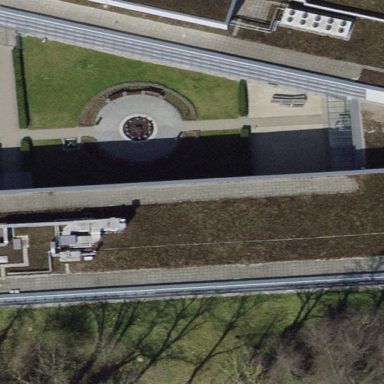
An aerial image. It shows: Office building.